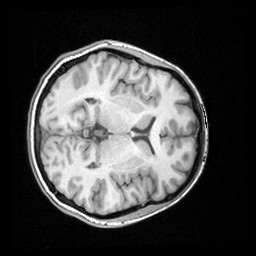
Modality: T1w
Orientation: axial
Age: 29
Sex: female
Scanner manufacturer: siemens
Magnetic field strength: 3 T
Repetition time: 1.62 s
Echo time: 0.003 s